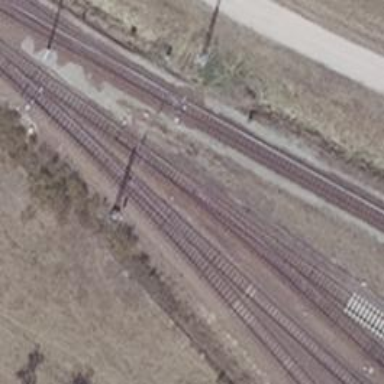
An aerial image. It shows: Railway signal.